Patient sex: M
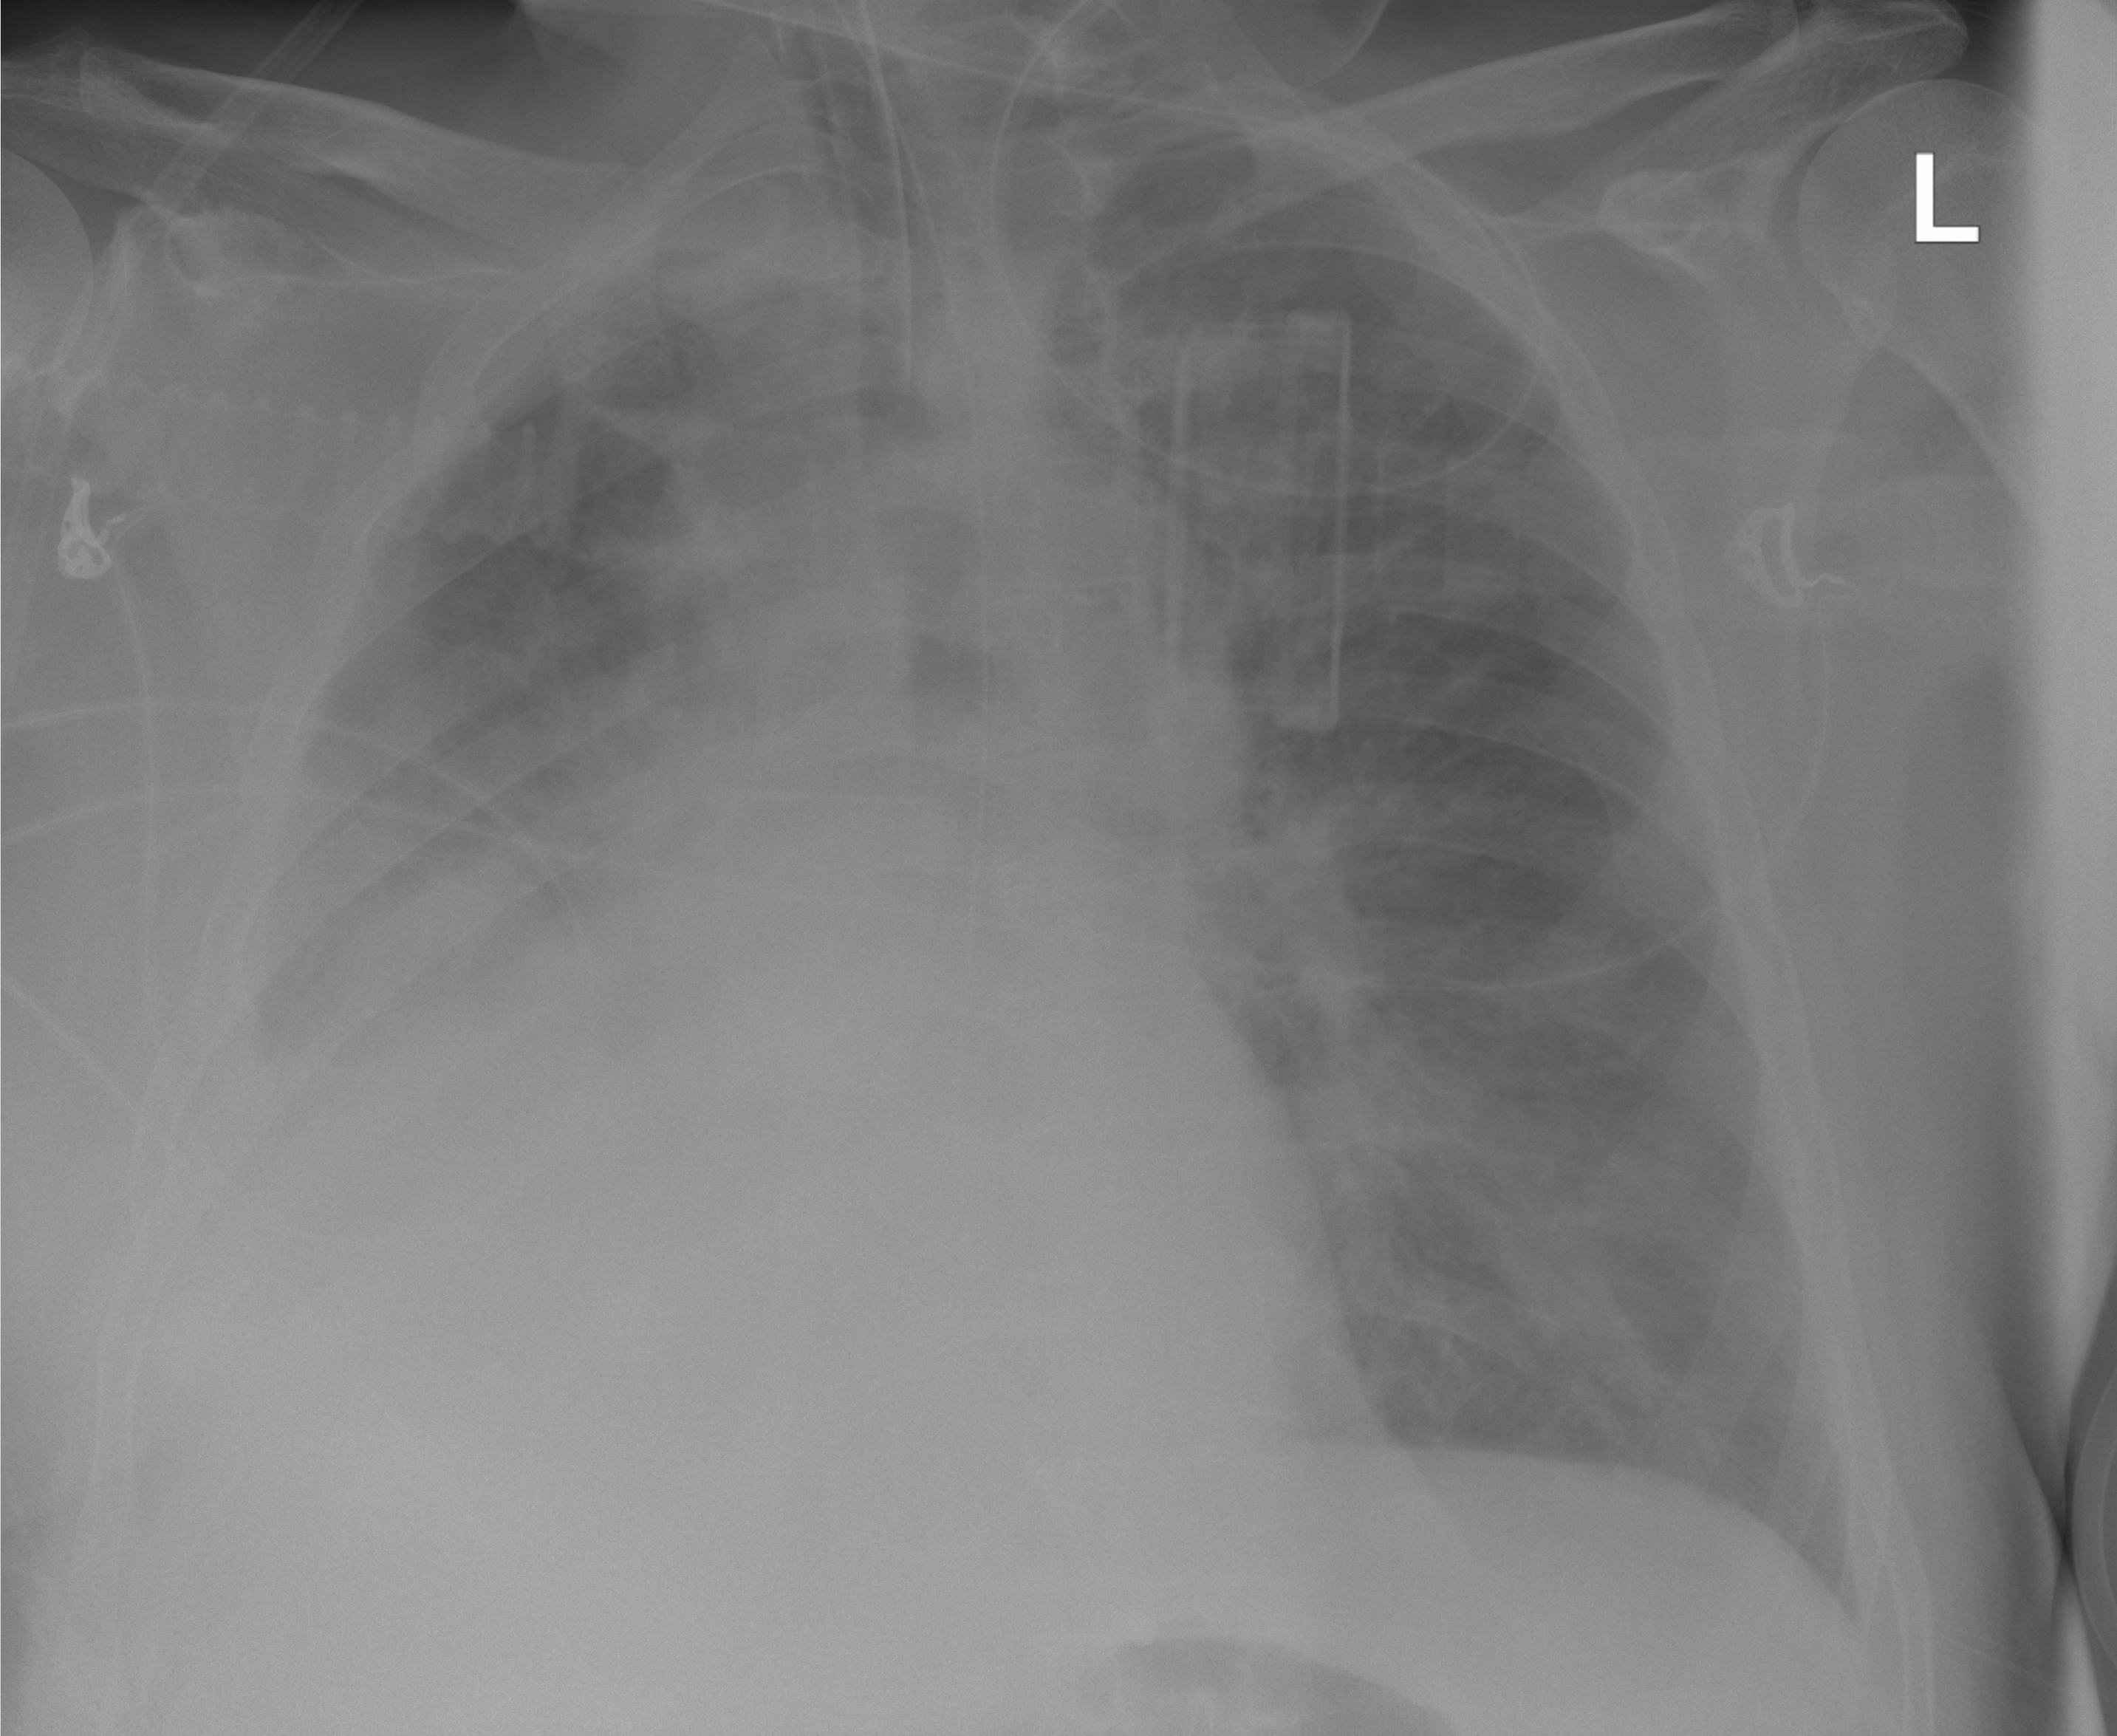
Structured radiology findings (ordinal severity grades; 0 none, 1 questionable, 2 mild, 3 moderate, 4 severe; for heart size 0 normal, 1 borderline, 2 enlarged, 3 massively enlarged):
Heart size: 0
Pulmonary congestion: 2
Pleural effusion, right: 3
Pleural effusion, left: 0
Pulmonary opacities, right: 0
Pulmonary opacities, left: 0
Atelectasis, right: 0
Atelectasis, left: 0